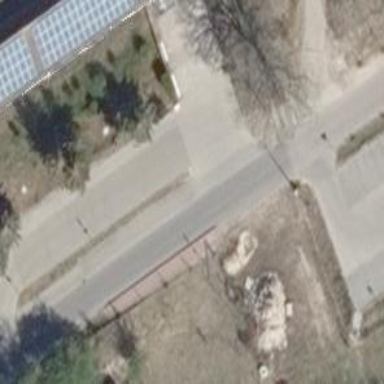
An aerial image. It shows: Residential road with sidewalk on the left side.